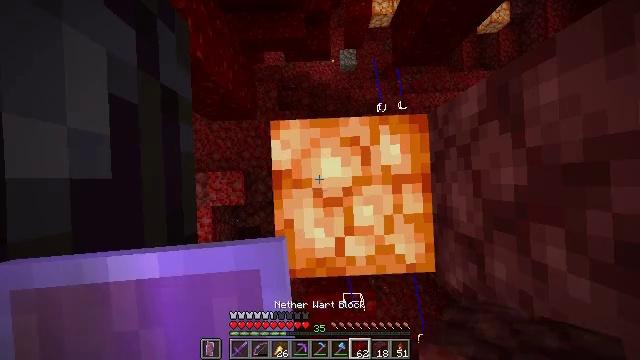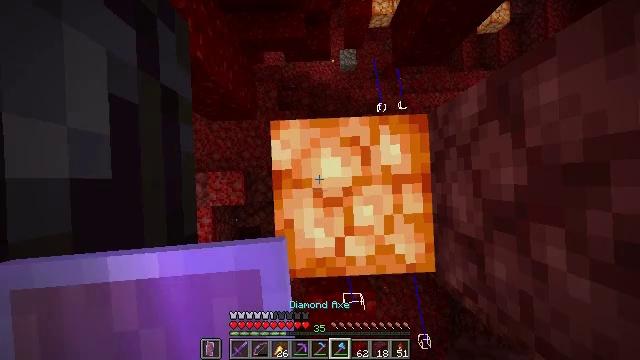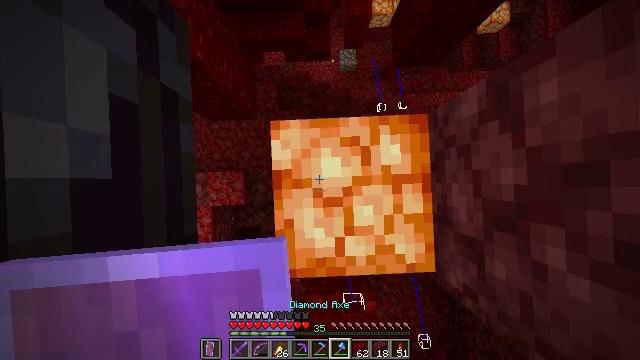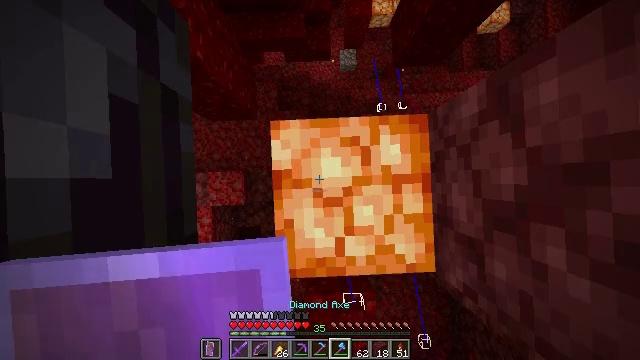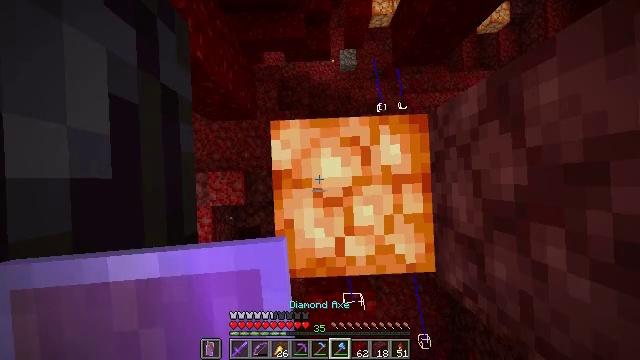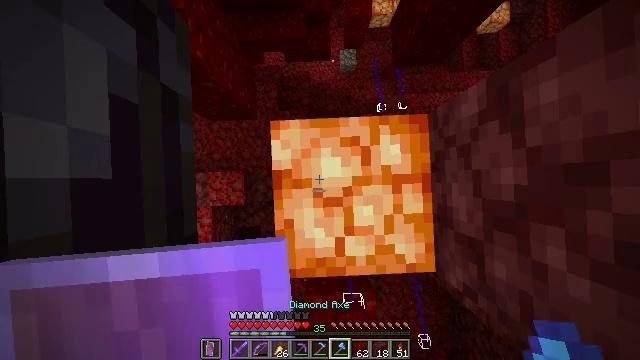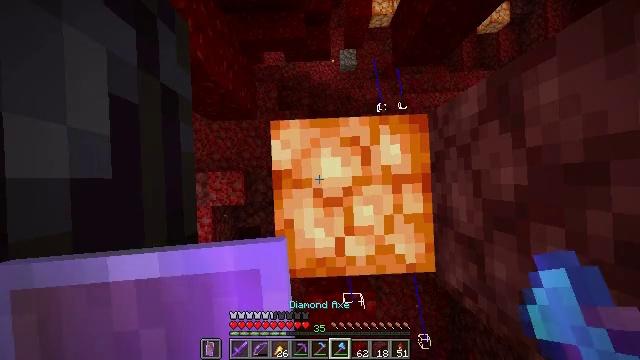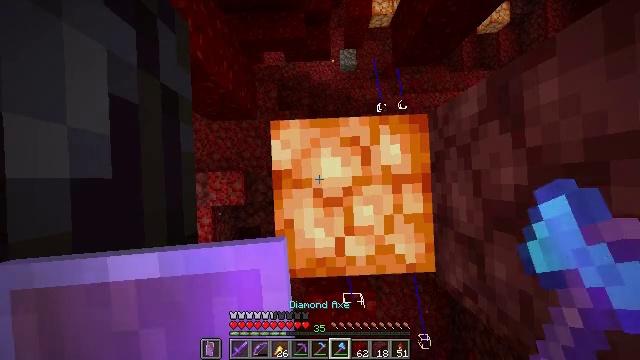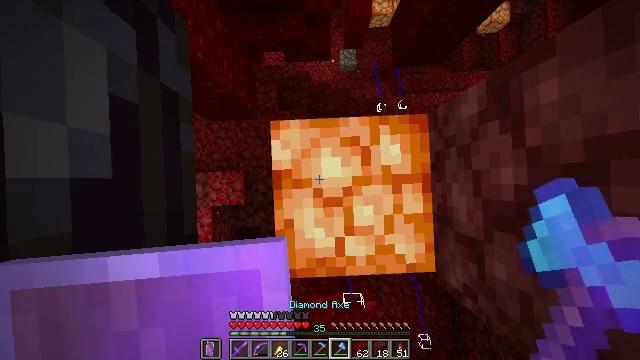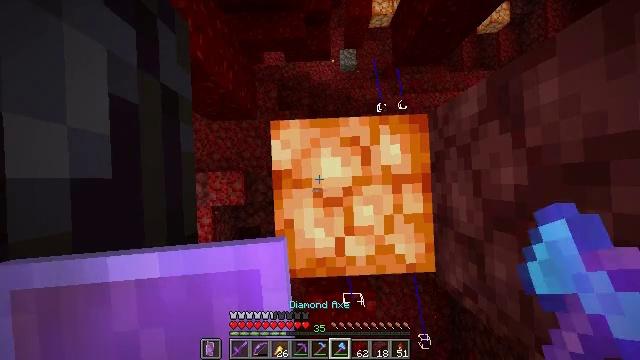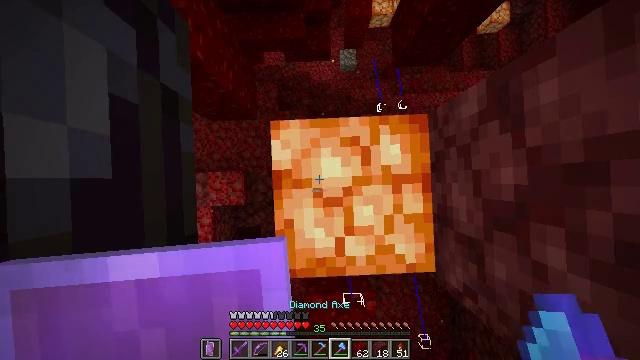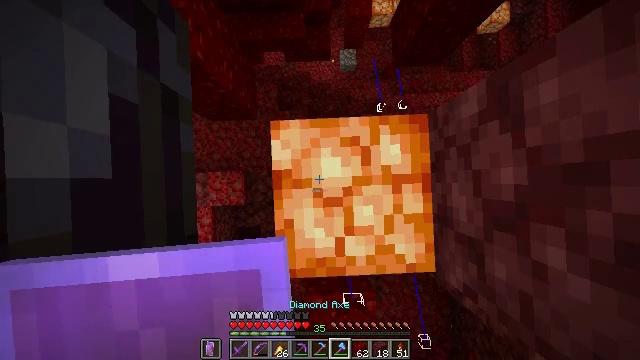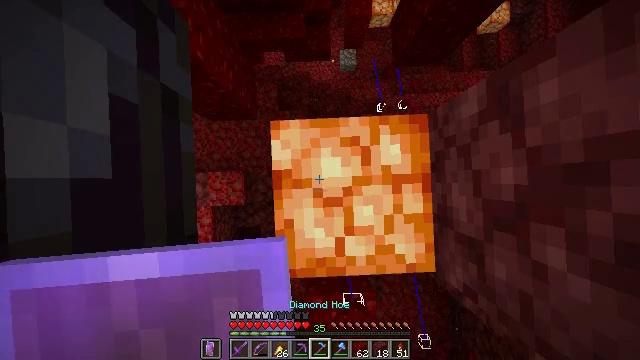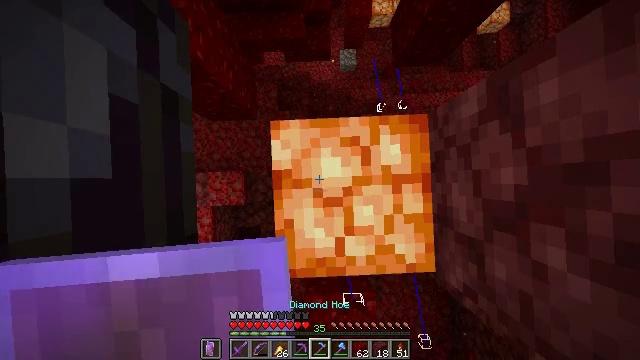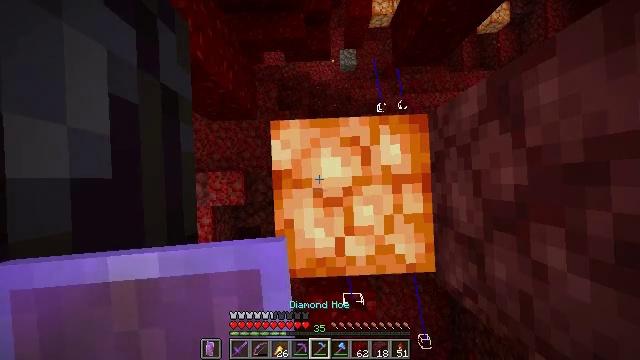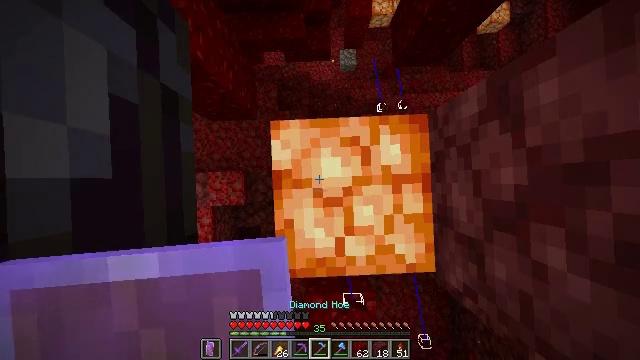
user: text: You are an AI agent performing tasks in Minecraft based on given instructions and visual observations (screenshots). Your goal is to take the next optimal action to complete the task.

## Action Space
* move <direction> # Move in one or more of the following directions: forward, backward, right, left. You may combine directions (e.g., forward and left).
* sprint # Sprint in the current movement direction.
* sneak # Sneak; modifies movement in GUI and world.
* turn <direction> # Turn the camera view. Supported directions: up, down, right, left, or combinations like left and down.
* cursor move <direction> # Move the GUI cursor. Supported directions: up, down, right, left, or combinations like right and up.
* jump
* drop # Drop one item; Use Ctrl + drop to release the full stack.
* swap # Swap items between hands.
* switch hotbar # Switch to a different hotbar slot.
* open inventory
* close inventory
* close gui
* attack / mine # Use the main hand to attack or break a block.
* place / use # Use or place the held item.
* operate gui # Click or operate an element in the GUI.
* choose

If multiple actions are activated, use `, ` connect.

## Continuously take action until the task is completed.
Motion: motion action
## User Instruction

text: Retrieve shroomlight for lighting purposes.
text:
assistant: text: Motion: no_op
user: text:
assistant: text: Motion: no_op
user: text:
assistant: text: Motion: no_op
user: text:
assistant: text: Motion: no_op
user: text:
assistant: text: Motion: no_op
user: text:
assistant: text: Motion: no_op
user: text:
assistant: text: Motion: no_op
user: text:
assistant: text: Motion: no_op
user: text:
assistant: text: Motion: no_op
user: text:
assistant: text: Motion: no_op
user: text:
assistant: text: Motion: no_op
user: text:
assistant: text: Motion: no_op
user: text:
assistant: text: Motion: no_op
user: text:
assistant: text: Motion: no_op
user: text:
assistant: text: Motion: no_op
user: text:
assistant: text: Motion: no_op
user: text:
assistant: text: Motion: no_op
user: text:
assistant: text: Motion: attack / mine
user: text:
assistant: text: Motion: attack / mine
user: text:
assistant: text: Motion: attack / mine
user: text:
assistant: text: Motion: attack / mine
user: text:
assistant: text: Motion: attack / mine
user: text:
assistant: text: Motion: attack / mine